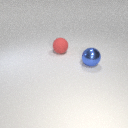
large blue metal sphere in front of large red rubber sphere